Question:
I thought it's a straight forward work but it isn't :(.
You can see now how I designed my code.
Help please
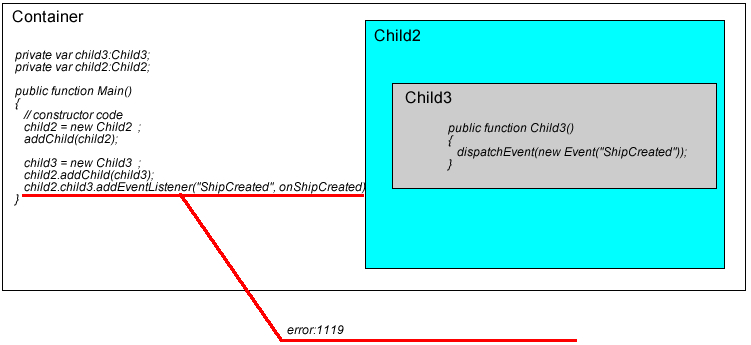
Answer: You have to put the dispatchEvent call in other method, not in the constructor. Maybe on an ADDED_TO_STAGE handler function.
When you create the Event instance, you have to pass another parameter indicating that the event will be propagated (it is called bubbles in the reference)
'''
dispatchEvent("ShipCreated", true);
'''